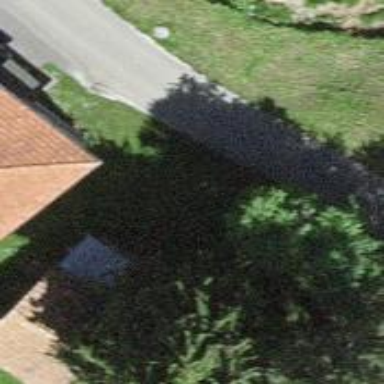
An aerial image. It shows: Paved residential road.